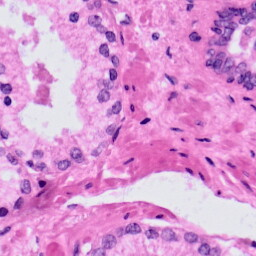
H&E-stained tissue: Prostate